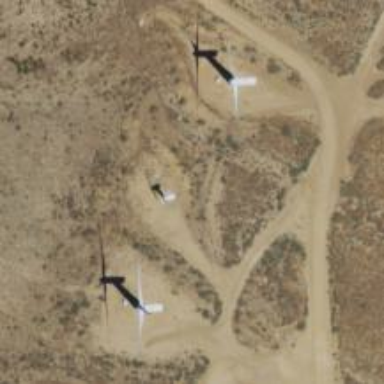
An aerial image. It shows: Wind turbine generator that utilizes wind as its source for generating electricity. It is of the horizontal axis type.